Question: My guess is I am missing something very basic and obvious which some one can point out to me.
The below screen capture of a short command-line session shows the following:
I can see the 'pysal' directory exists in the 'sys.path' yet I get an ImportError when I try to 'import pysal'?

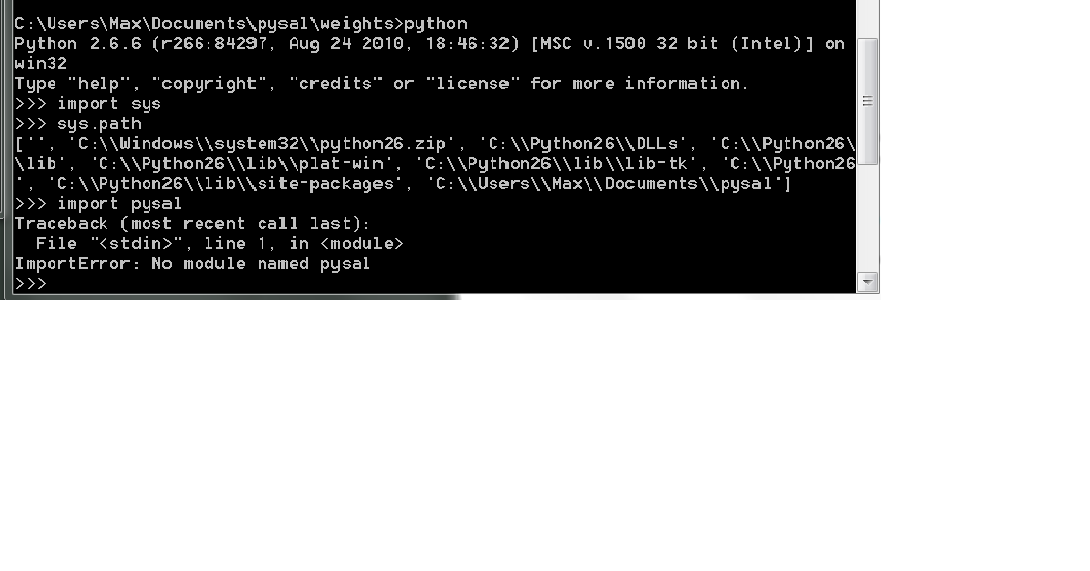
Answer: Python imports packages and modules the entries in 'sys.path', not the entries themselves. This means that either 'C:\Users\Max\Documents\pysal\pysal.py' or 'C:\Users\Max\Documents\pysal\pysal\__init__.py' would have to exist in order to be imported.